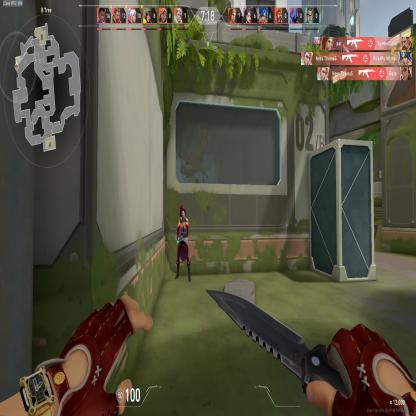
Label: enemy